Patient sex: M
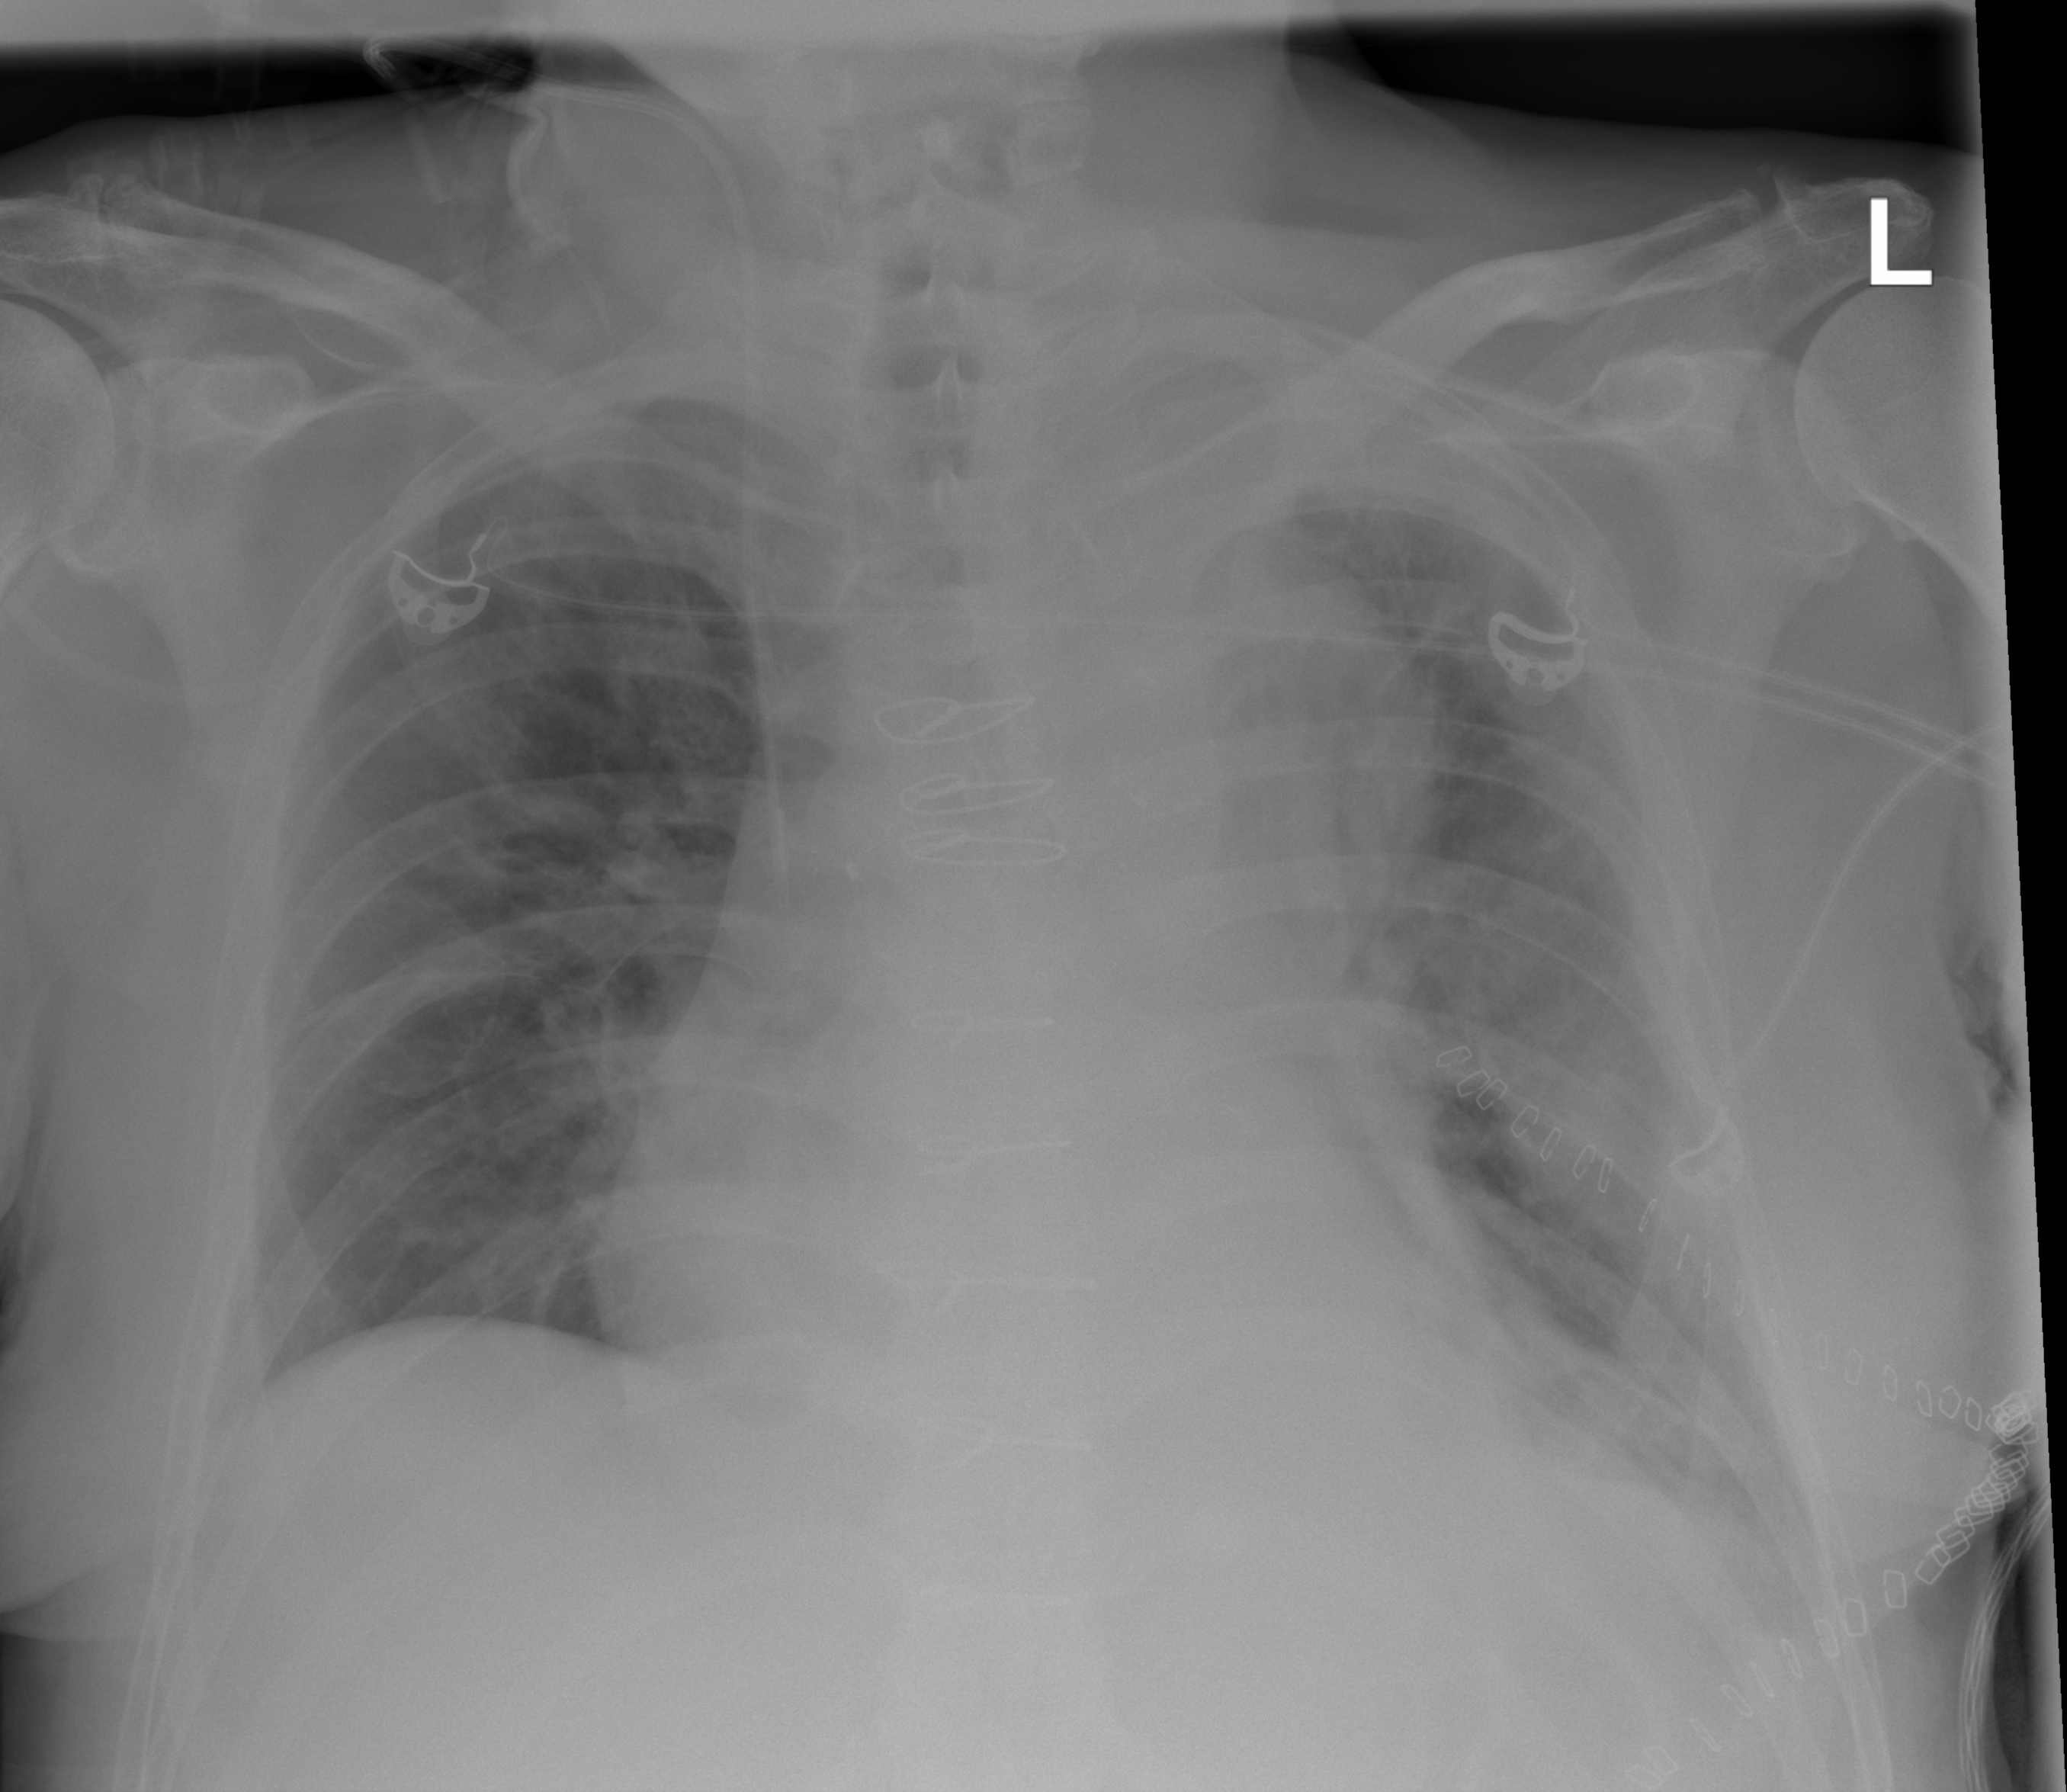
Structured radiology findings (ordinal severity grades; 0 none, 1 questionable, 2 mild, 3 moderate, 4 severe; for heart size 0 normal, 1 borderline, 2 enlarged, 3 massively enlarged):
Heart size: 3
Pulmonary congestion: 2
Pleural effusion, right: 0
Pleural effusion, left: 2
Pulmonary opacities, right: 2
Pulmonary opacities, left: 2
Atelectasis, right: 2
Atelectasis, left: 3